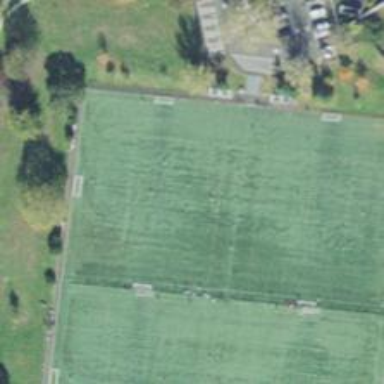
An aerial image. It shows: Soccer pitch for leisure land activities.